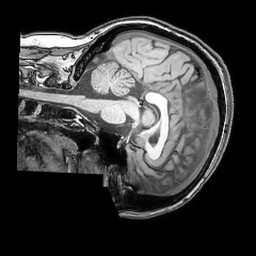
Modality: T1w
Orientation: sagittal
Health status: ill
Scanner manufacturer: philips
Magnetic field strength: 3 T
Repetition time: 0.007 s
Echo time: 0.0035 s